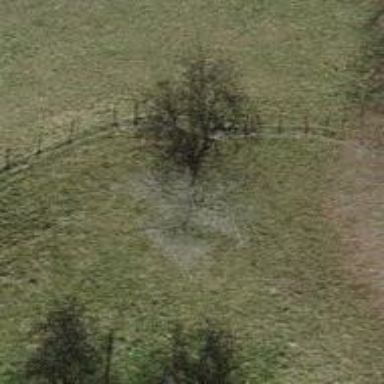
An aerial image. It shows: Beautiful tree in nature.